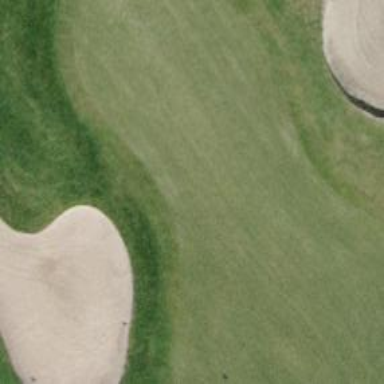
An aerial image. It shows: Green golf area with grass land use.